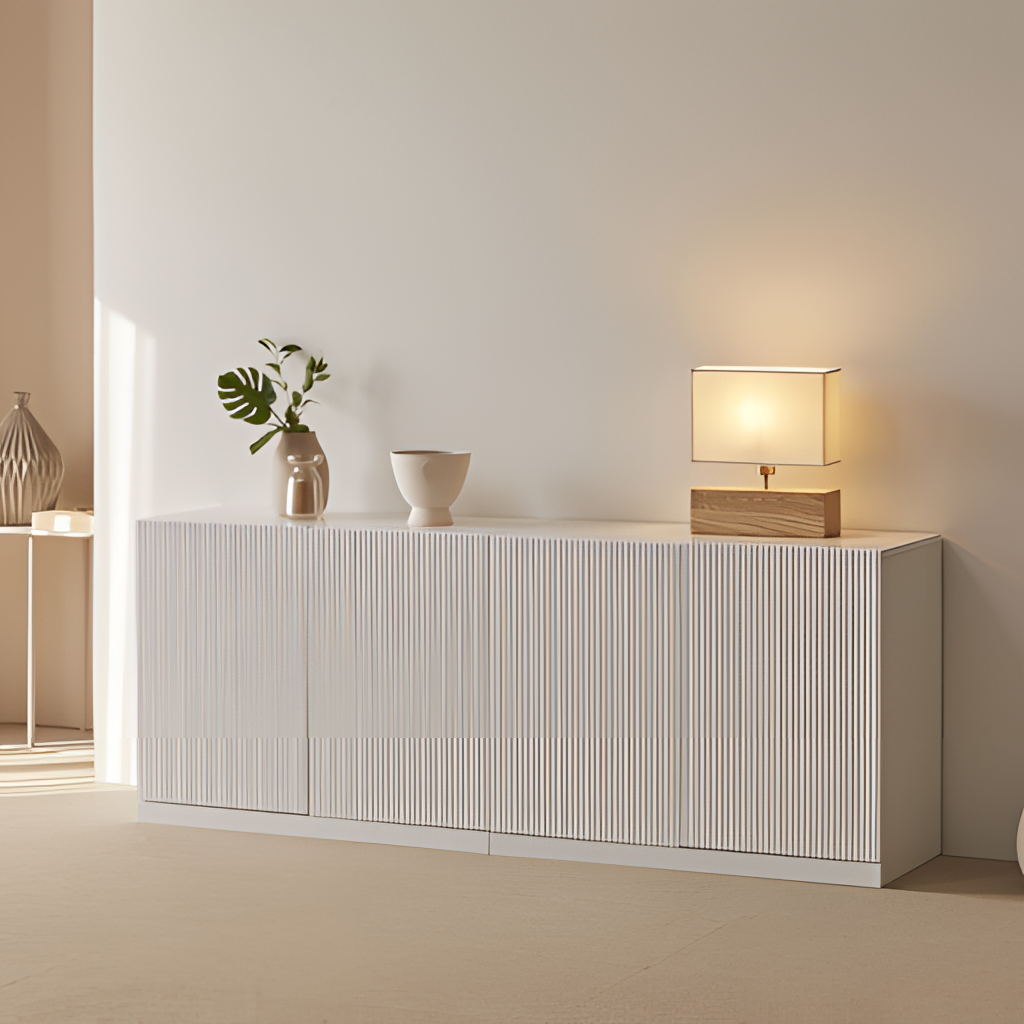
living room, white wood sideboard, minimalist, paint wallpaper, with solid pattern, tile flooring, with large square pattern